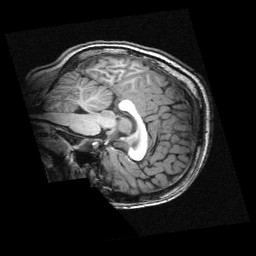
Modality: T1w
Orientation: sagittal
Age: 8
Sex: male
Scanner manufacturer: siemens
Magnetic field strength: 3 T
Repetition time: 2.3 s
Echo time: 0.00336 s